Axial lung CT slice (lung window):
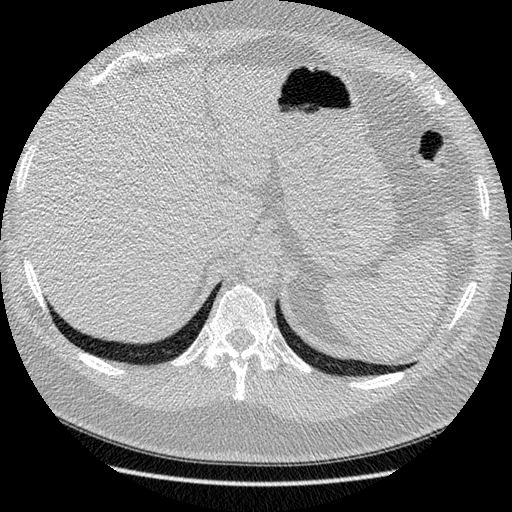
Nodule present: no